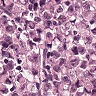
Metastatic tissue present: yes